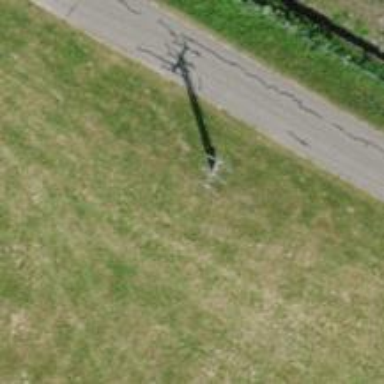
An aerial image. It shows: Power pole.